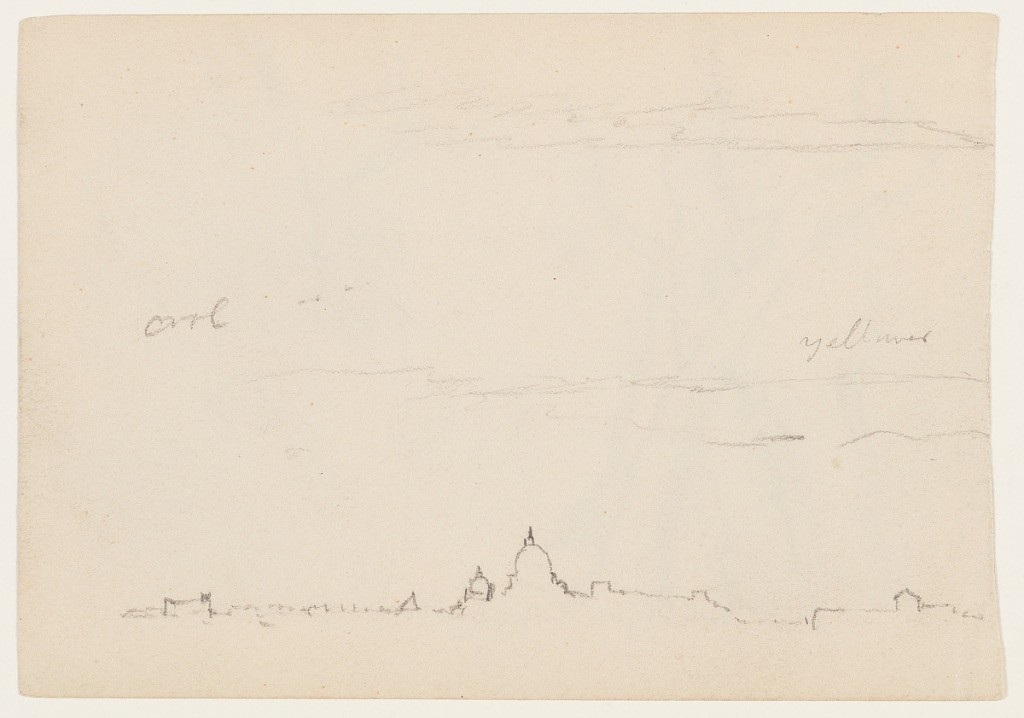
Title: Distant View of St. Peter's Basilica and the Vatican, Rome, Italy
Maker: Frederic Edwin Church, American, 1826–1900
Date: October 1868 - April 1869
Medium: Graphite on tan wove paper; verso: graphite
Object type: Drawing
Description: Landscape sketch showing the skyline of Rome, likely from the northwest, prominently featuring the Vatican and St. Peter's Basilica at center. The outlines of other buildings in the cityscape extend to left and right. Above, light, elongated clouds hang in the sky.

Verso: Botanical sketch showing a view of a group of barren, twisted tree trunks and boughs that overlap with one another. At left, the undulating forms of three trees are grouped together while another is partially sketched at right.